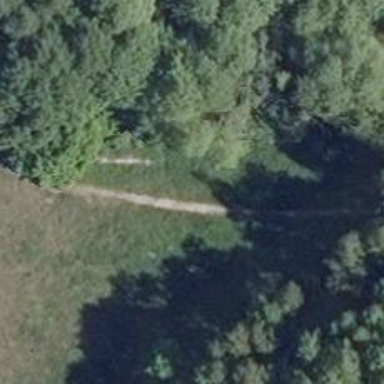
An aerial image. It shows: Path on the ground.